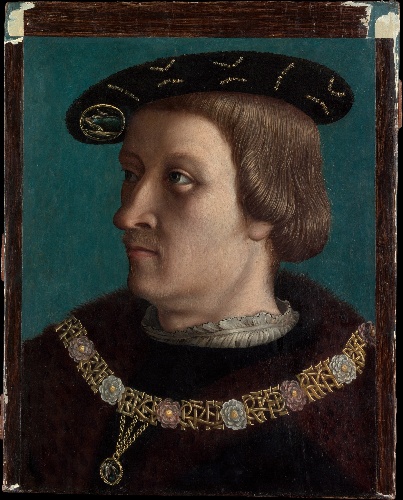
Title: Portrait of a Man Wearing the Order of the Annunziata of Savoy
Artist: French Painter
Artist bio: first quarter 16th century
Object type: Painting
Classification: Paintings
Medium: Oil on wood
Dimensions: 14 1/4 x 11 in. (36.2 x 27.9 cm)
Department: European Paintings
Credit line: The Friedsam Collection, Bequest of Michael Friedsam, 1931
Accession year: 1932
Repository: Metropolitan Museum of Art, New York, NY
Tags: Men|Portraits